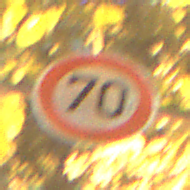
Verkehrszeichen: Geschwindigkeit70
Umgebung: Outdoor, Urban
Tageszeit: Night
Wetter: PartlyCloudy
Licht: Artificial
Jahreszeit: NotSpecified
Kontrast: HighContrast